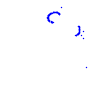
Particle: proton